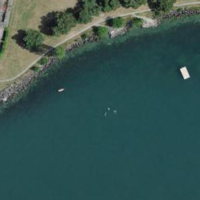
EUNIS habitat code: 14
Species observed at this site:
Sporobolus indicus